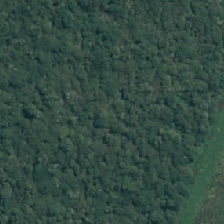
Land cover: deciduous_hardwood